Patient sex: M
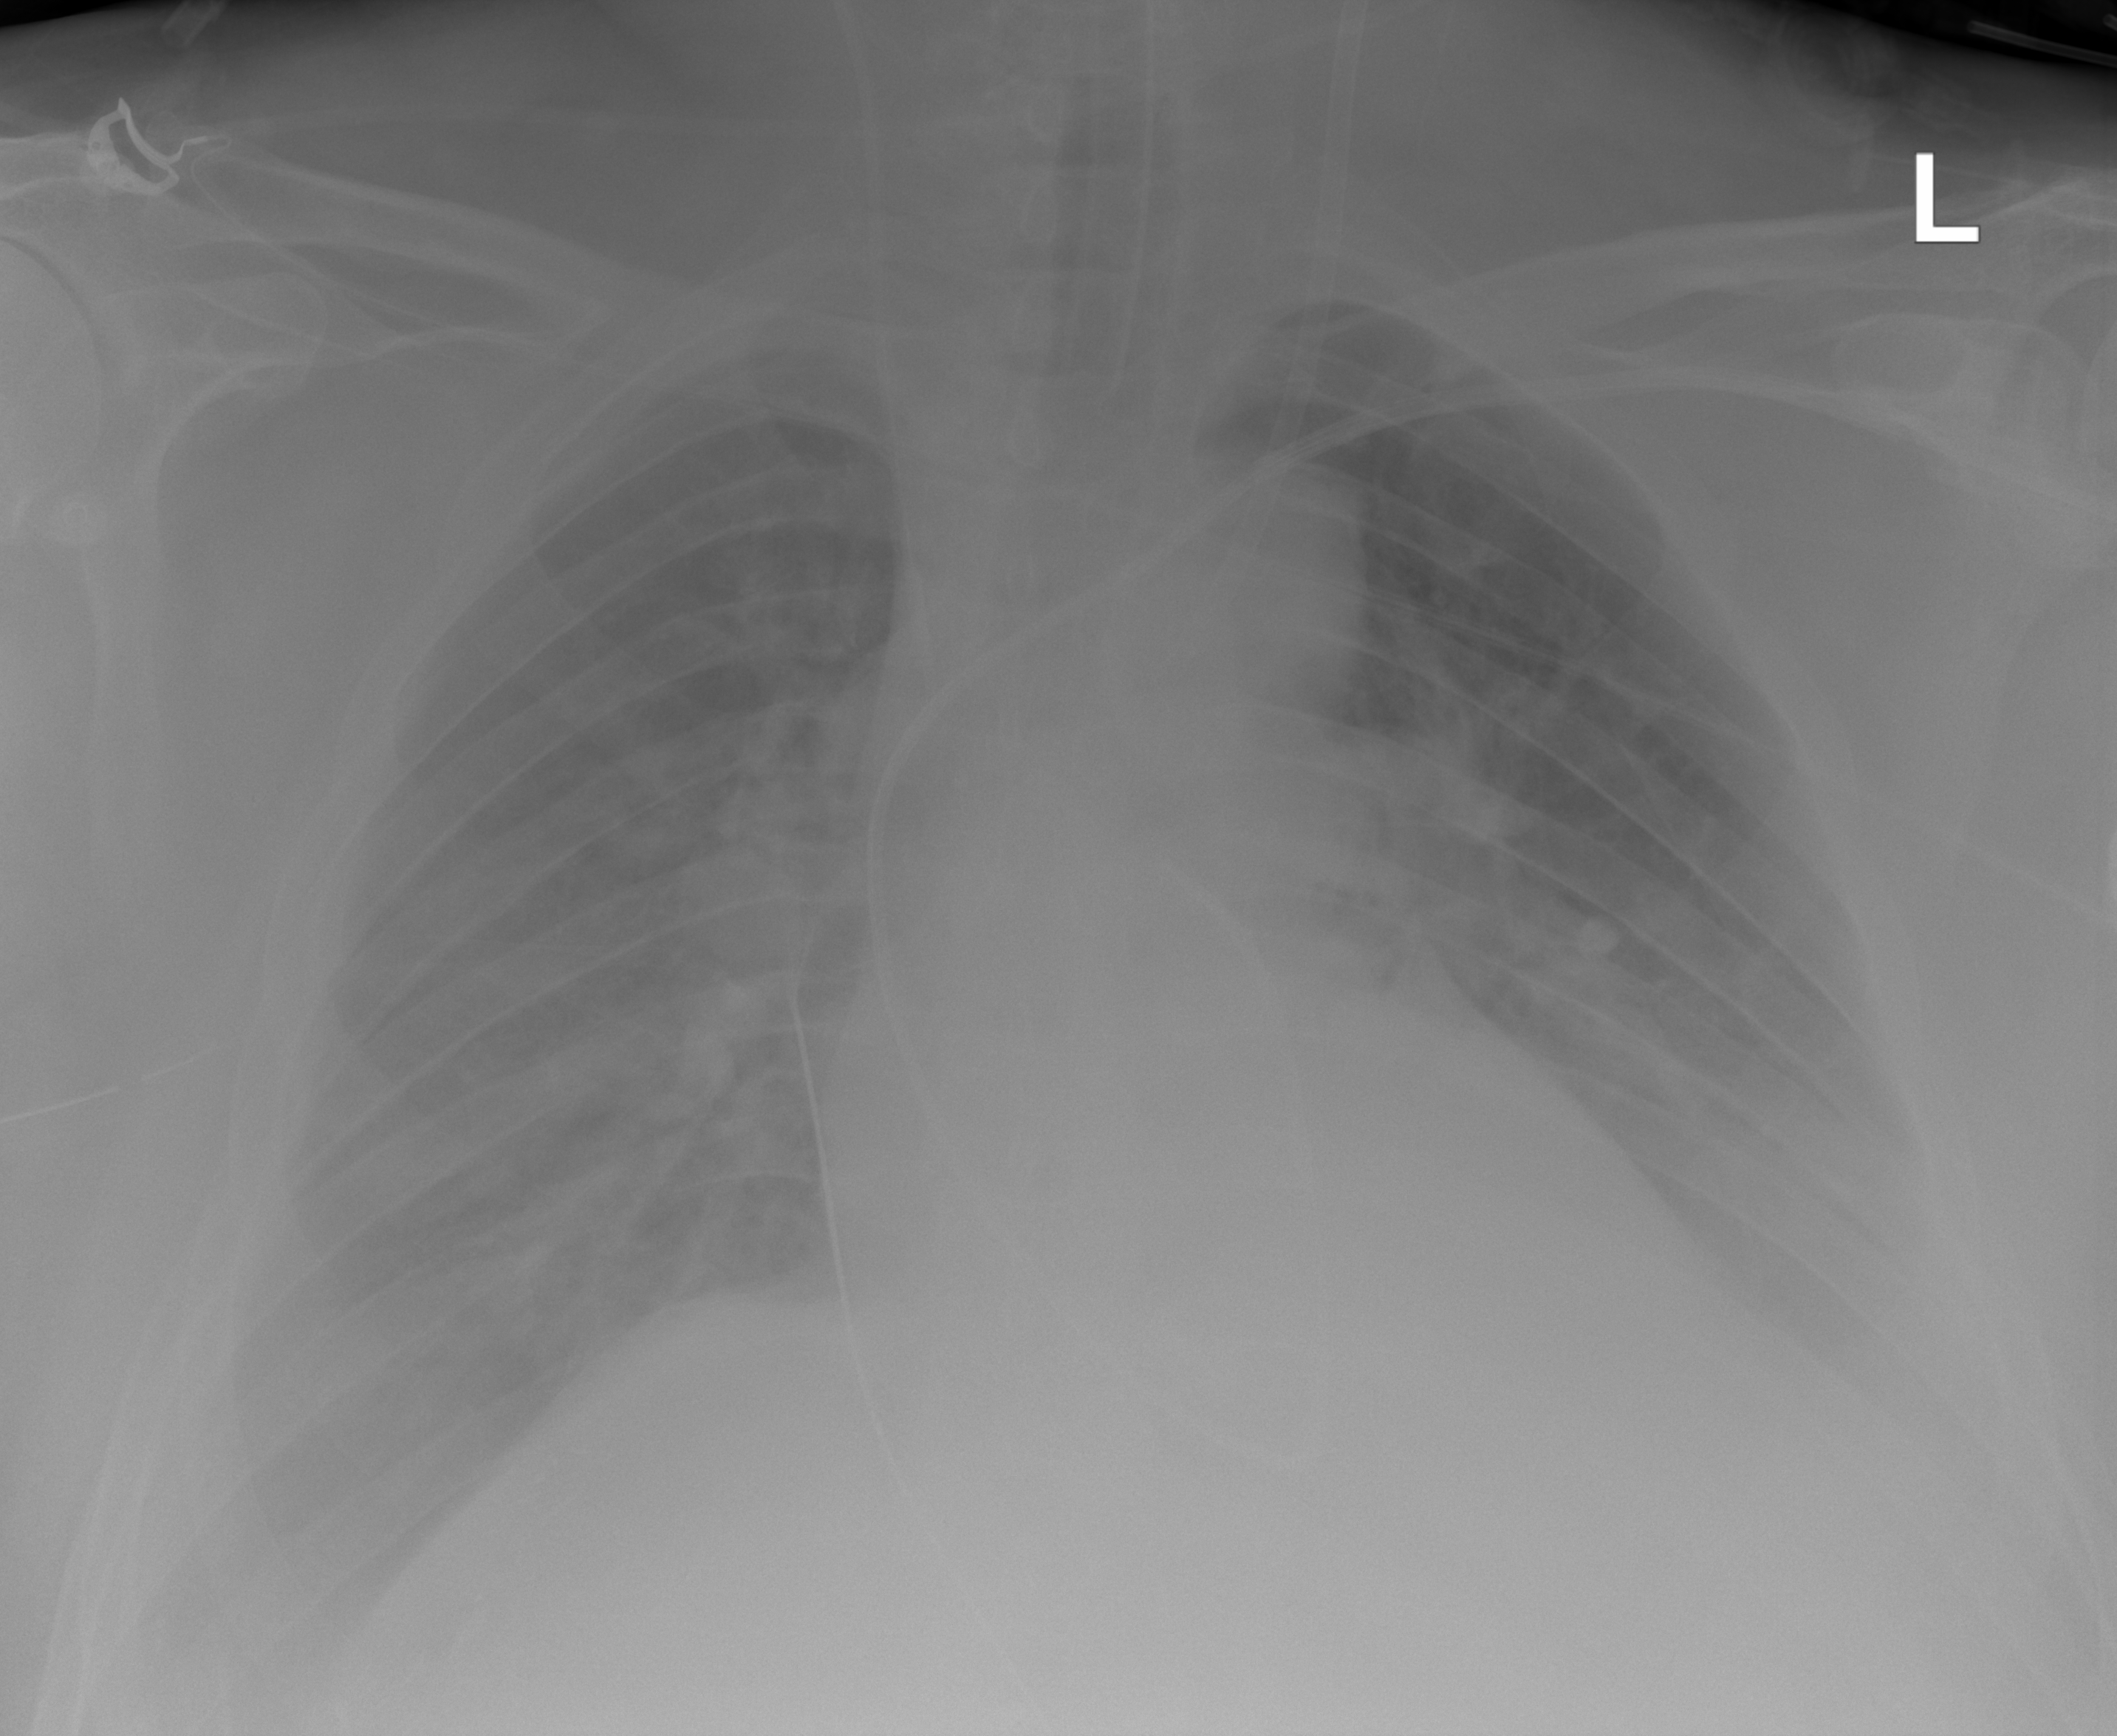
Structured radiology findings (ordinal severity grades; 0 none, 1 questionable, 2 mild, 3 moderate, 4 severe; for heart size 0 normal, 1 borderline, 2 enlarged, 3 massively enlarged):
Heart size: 1
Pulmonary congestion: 0
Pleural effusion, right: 2
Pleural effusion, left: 2
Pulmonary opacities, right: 0
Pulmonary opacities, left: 0
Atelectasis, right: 3
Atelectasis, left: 3